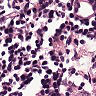
Metastatic tissue present: no